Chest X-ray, PA view. Patient: 13 years old, sex M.
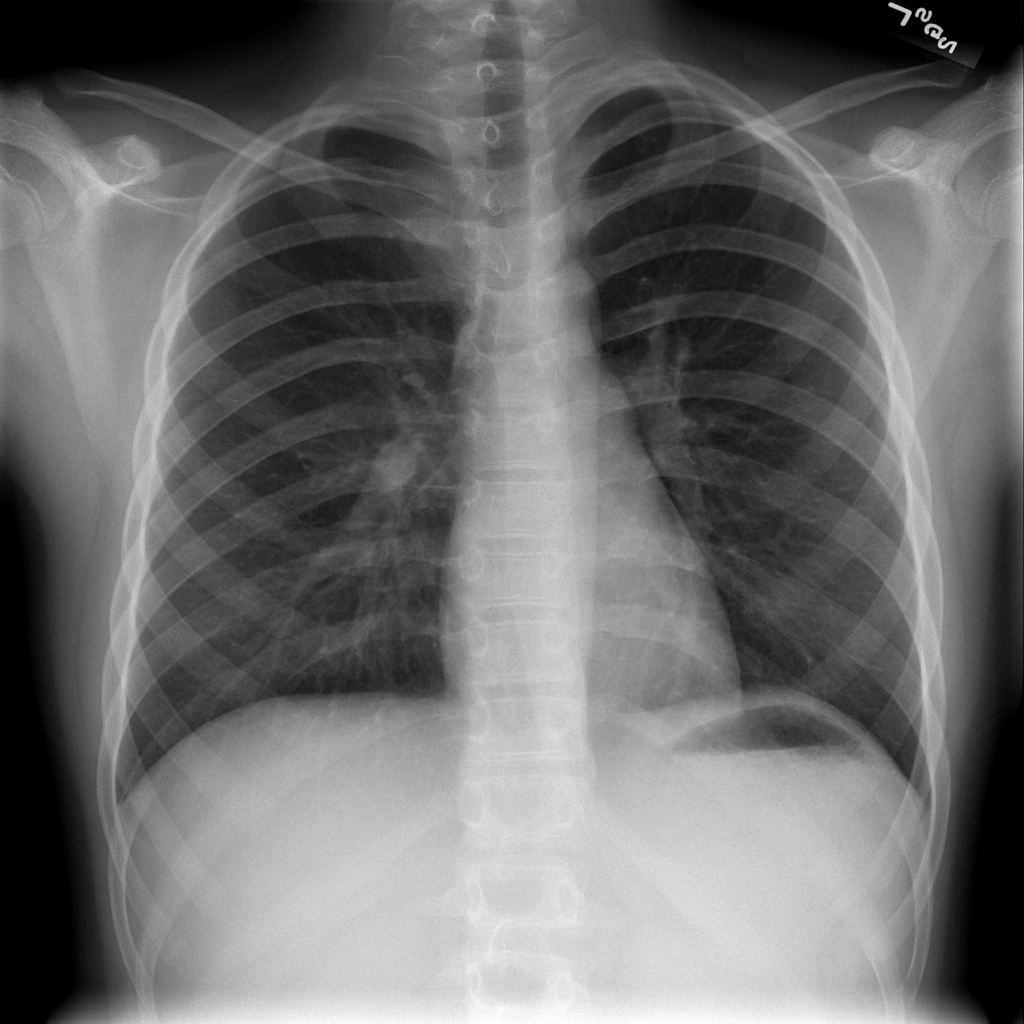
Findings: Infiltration